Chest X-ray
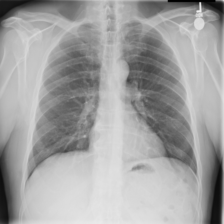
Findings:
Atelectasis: negative
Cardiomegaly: negative
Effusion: negative
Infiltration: negative
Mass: negative
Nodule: negative
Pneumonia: negative
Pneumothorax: negative
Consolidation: negative
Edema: negative
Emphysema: negative
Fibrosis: negative
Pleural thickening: negative
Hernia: negative